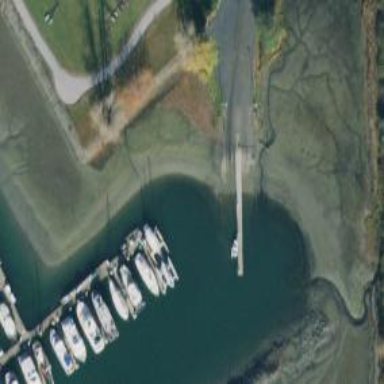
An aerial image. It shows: Slipway on leisure land.